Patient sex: M
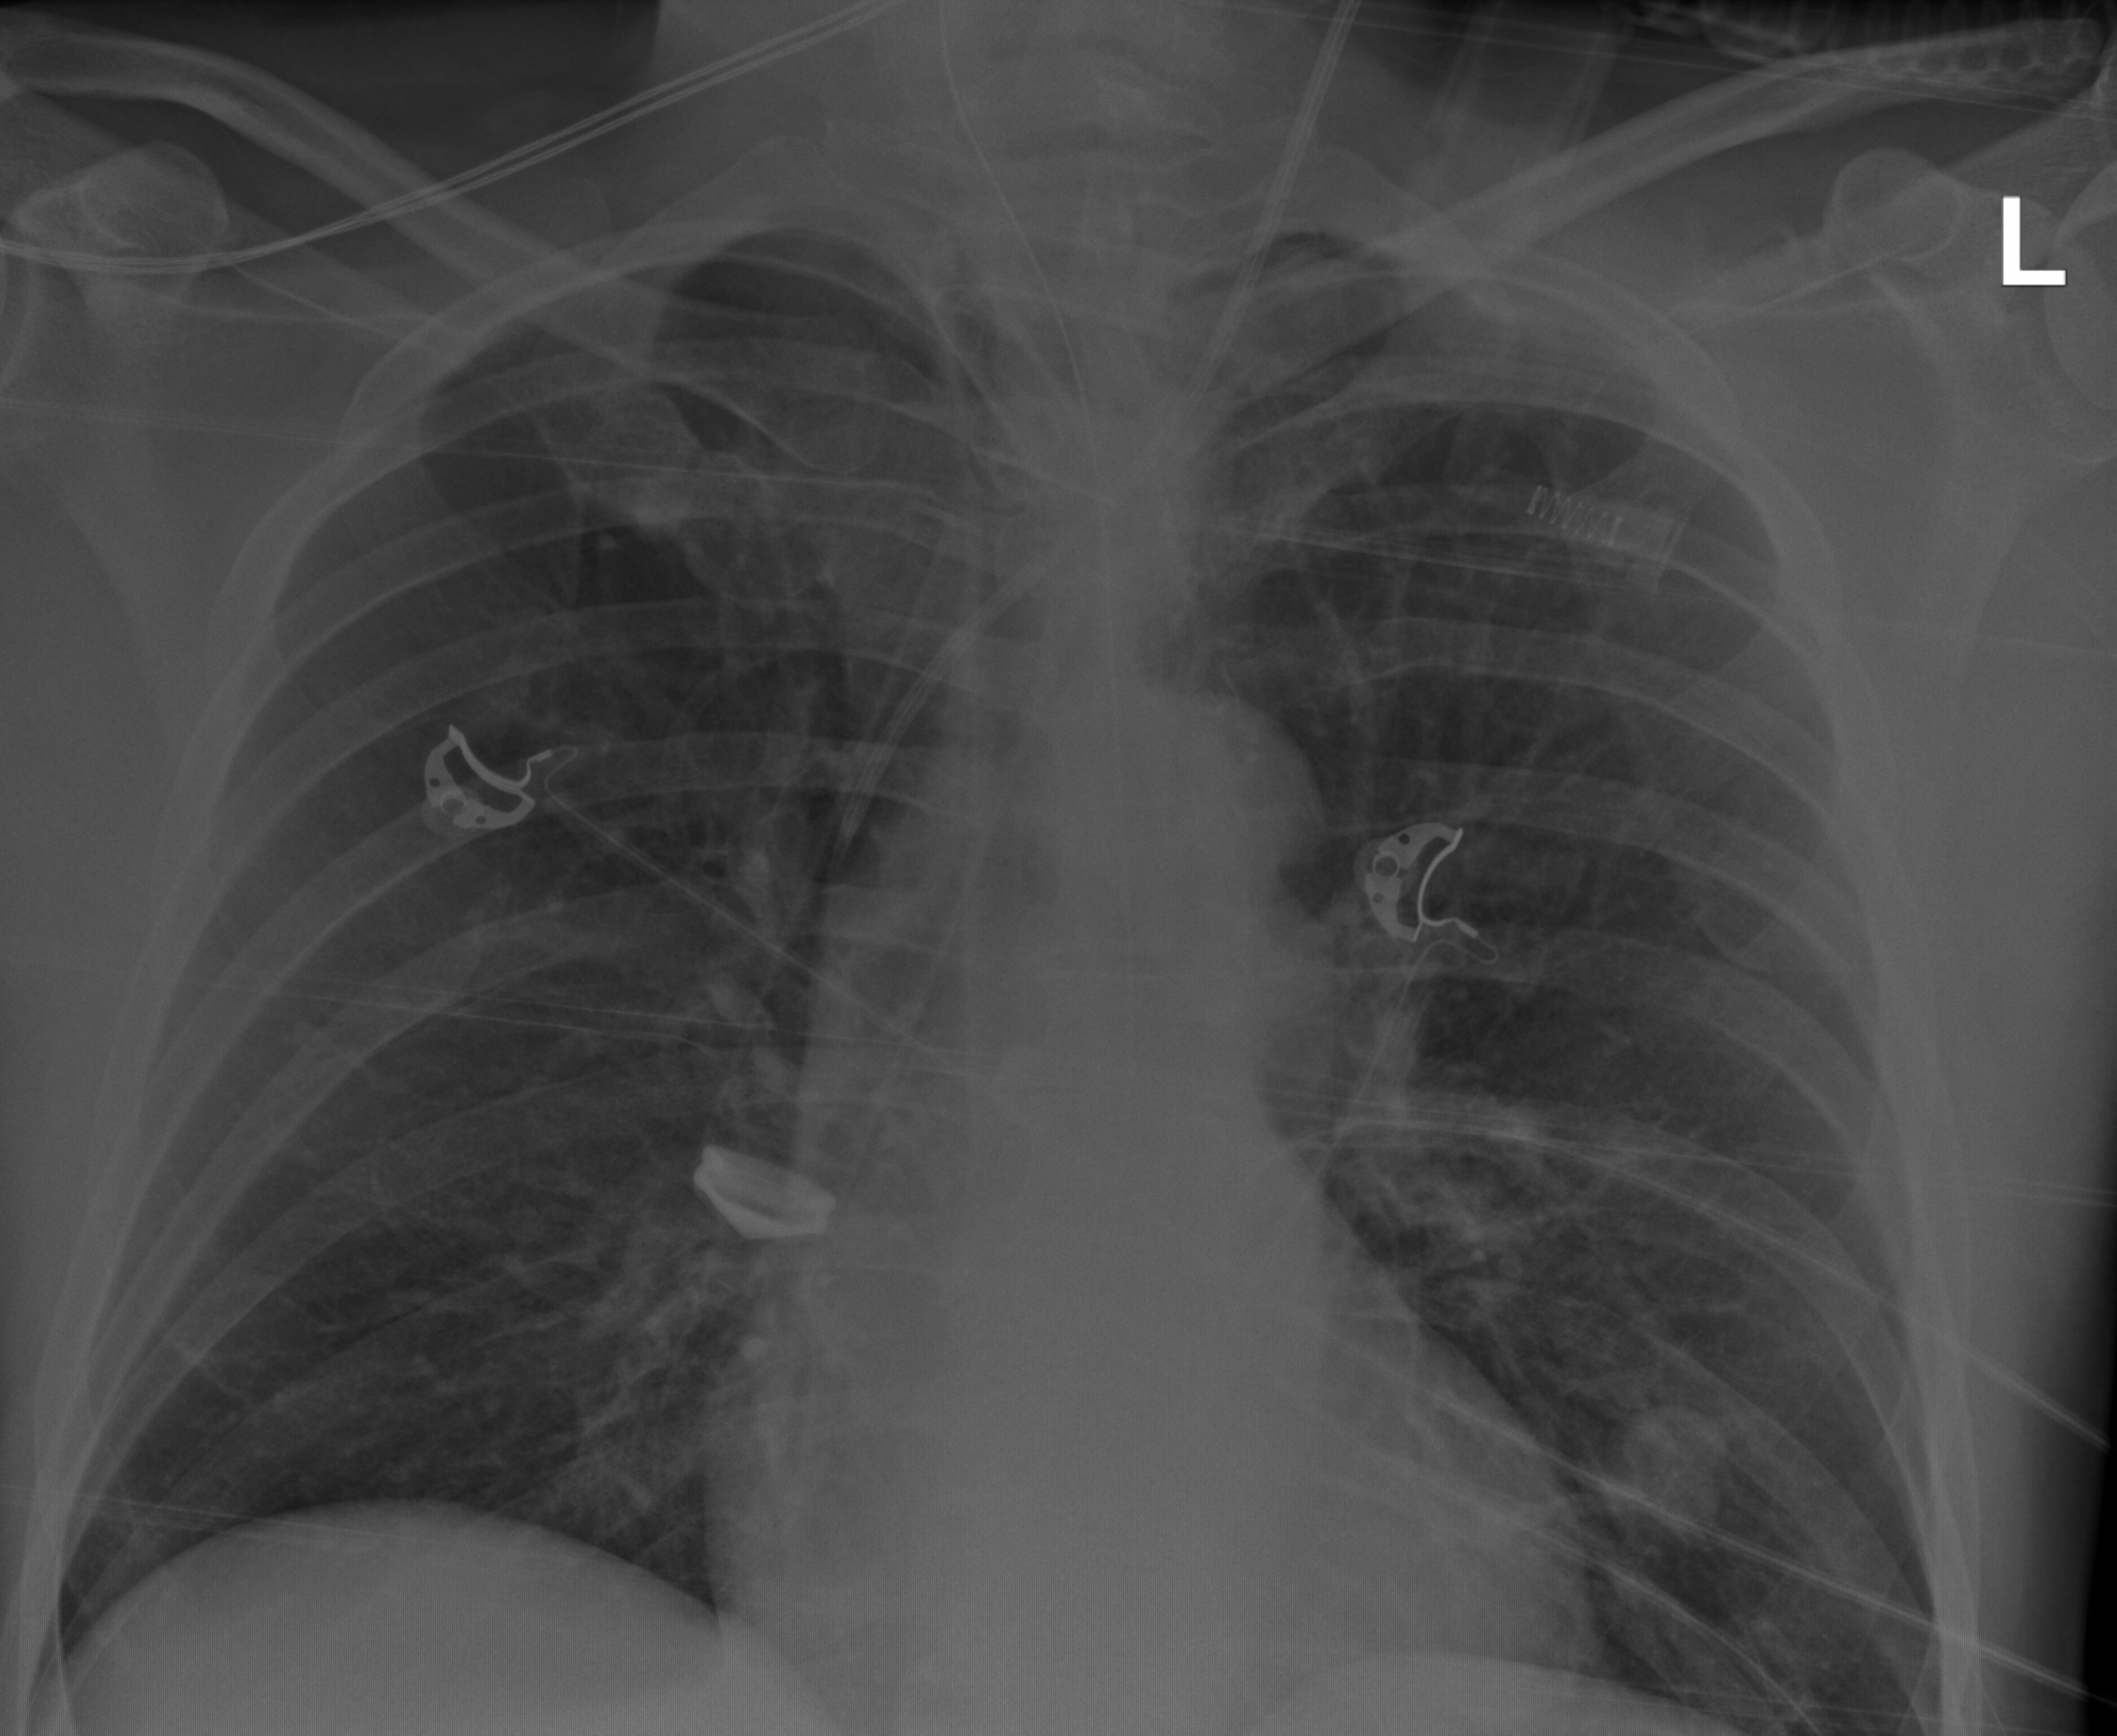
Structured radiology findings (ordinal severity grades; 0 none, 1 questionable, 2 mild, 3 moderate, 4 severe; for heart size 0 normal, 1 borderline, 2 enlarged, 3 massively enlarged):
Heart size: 1
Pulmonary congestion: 0
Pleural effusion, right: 0
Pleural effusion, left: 0
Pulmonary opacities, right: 0
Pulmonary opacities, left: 0
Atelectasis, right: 2
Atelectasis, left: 2